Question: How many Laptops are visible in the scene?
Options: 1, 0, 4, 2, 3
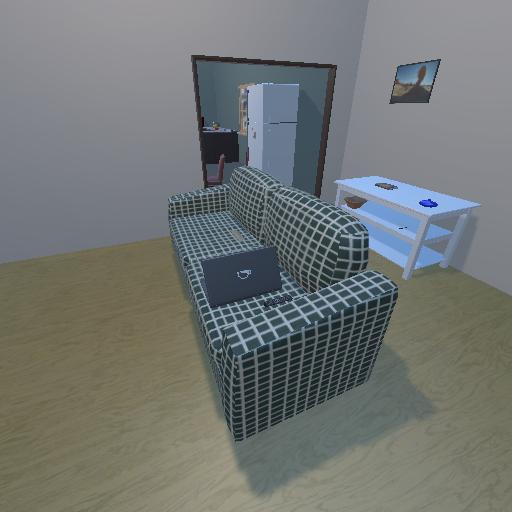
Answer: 1